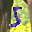
Label: 5